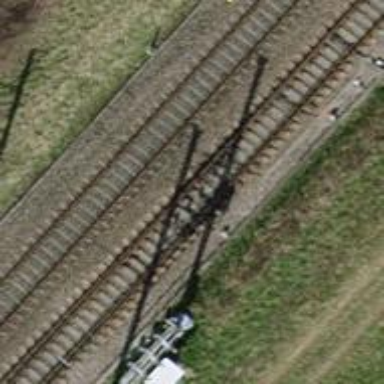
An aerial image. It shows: Railway switch.